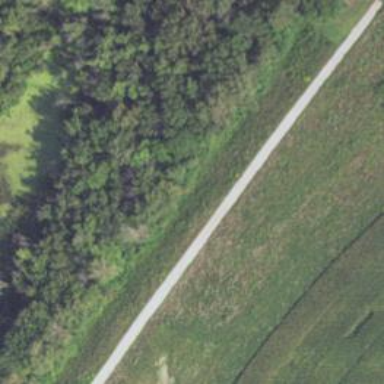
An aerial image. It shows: Unclassified road.